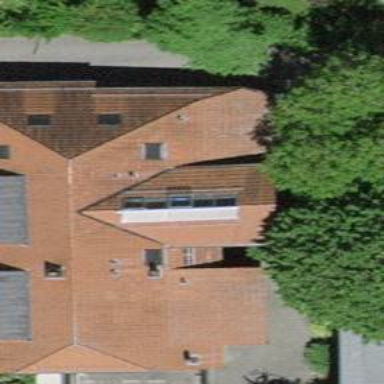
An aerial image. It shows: Residential building.